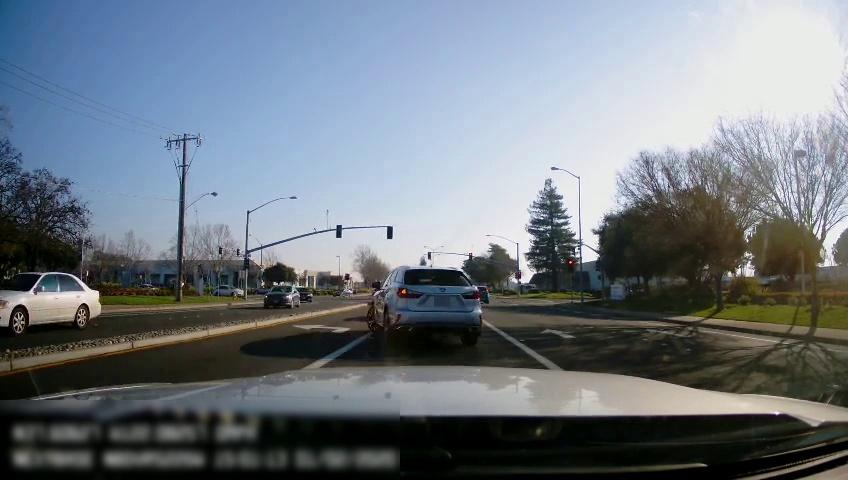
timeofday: Day
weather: Sunny
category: Drivable Space
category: Drivable Space
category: Vehicles | SUV
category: Vehicles | Car
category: Vehicles | Car
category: Vehicles | Car
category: Vehicles | SUV
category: Vehicles | SUV
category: Lanes | Current Lane
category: Lanes | Alternate Lane
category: Lanes | Current Lane
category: Lanes | Alternate Lane